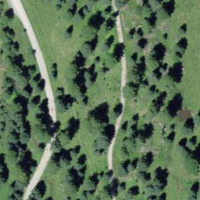
EUNIS habitat code: 43
Species observed at this site:
Vaccinium vitis-idaea
Sitta europaea
Arnica montana
Parus major